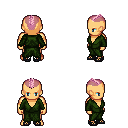
a pixel art fantasy rpg character, male body template, human, tanned skin, green robe, magenta pants, pink short mohawk hairstyle, ghillies, four views (front, back, left, right), 2x2 character sprite sheet, small pixel art, hard edges, no anti-aliasing